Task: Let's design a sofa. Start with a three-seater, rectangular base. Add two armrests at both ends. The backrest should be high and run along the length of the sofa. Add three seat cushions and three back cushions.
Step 119:
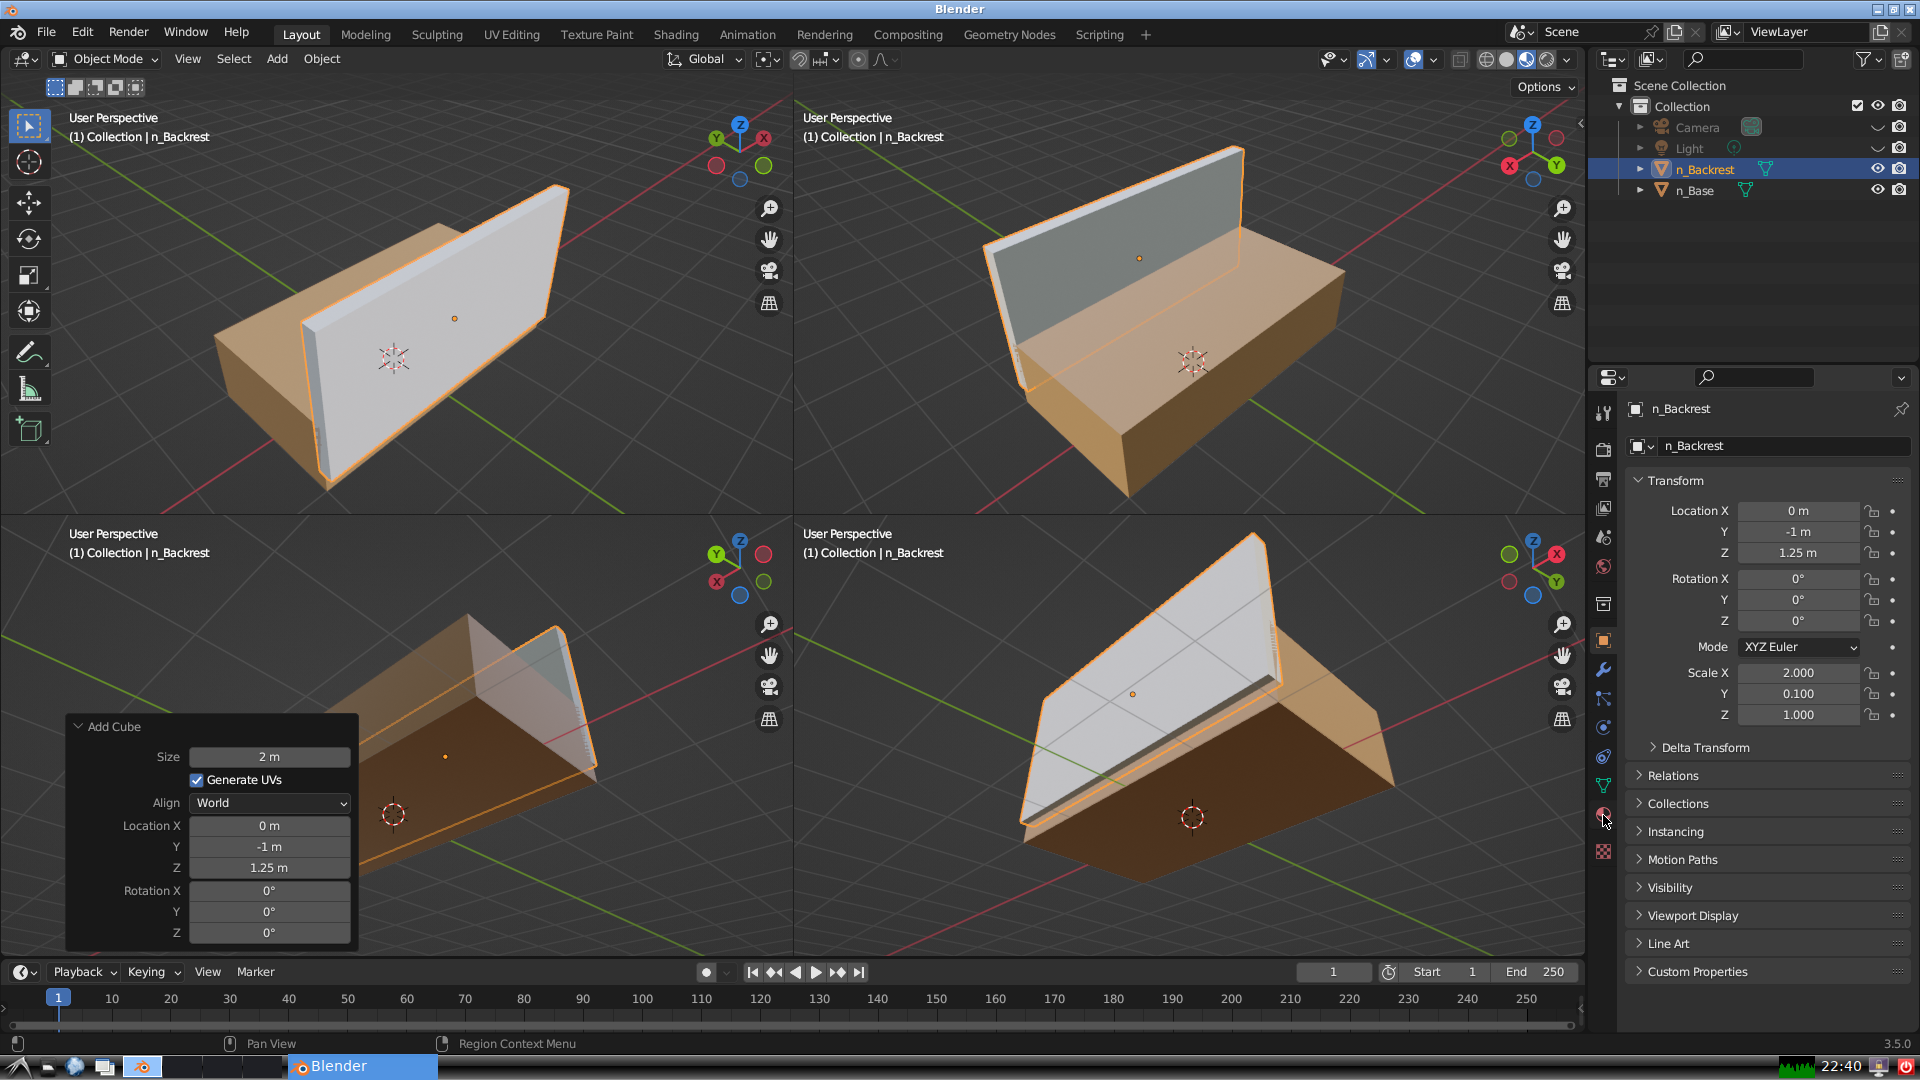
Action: click: no